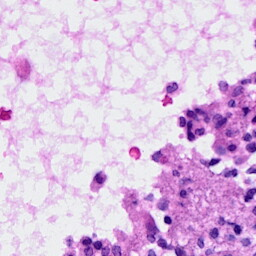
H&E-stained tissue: Ovarian